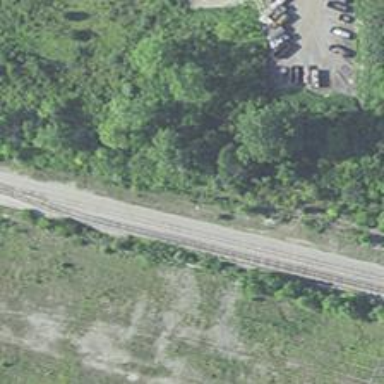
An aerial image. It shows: Abandoned spur railway.